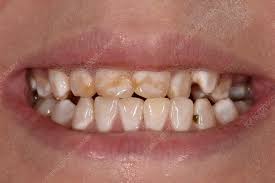
Condition: Tooth Discoloration